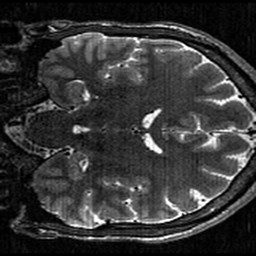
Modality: T2w
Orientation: coronal
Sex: male